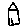
Label: house